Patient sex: M
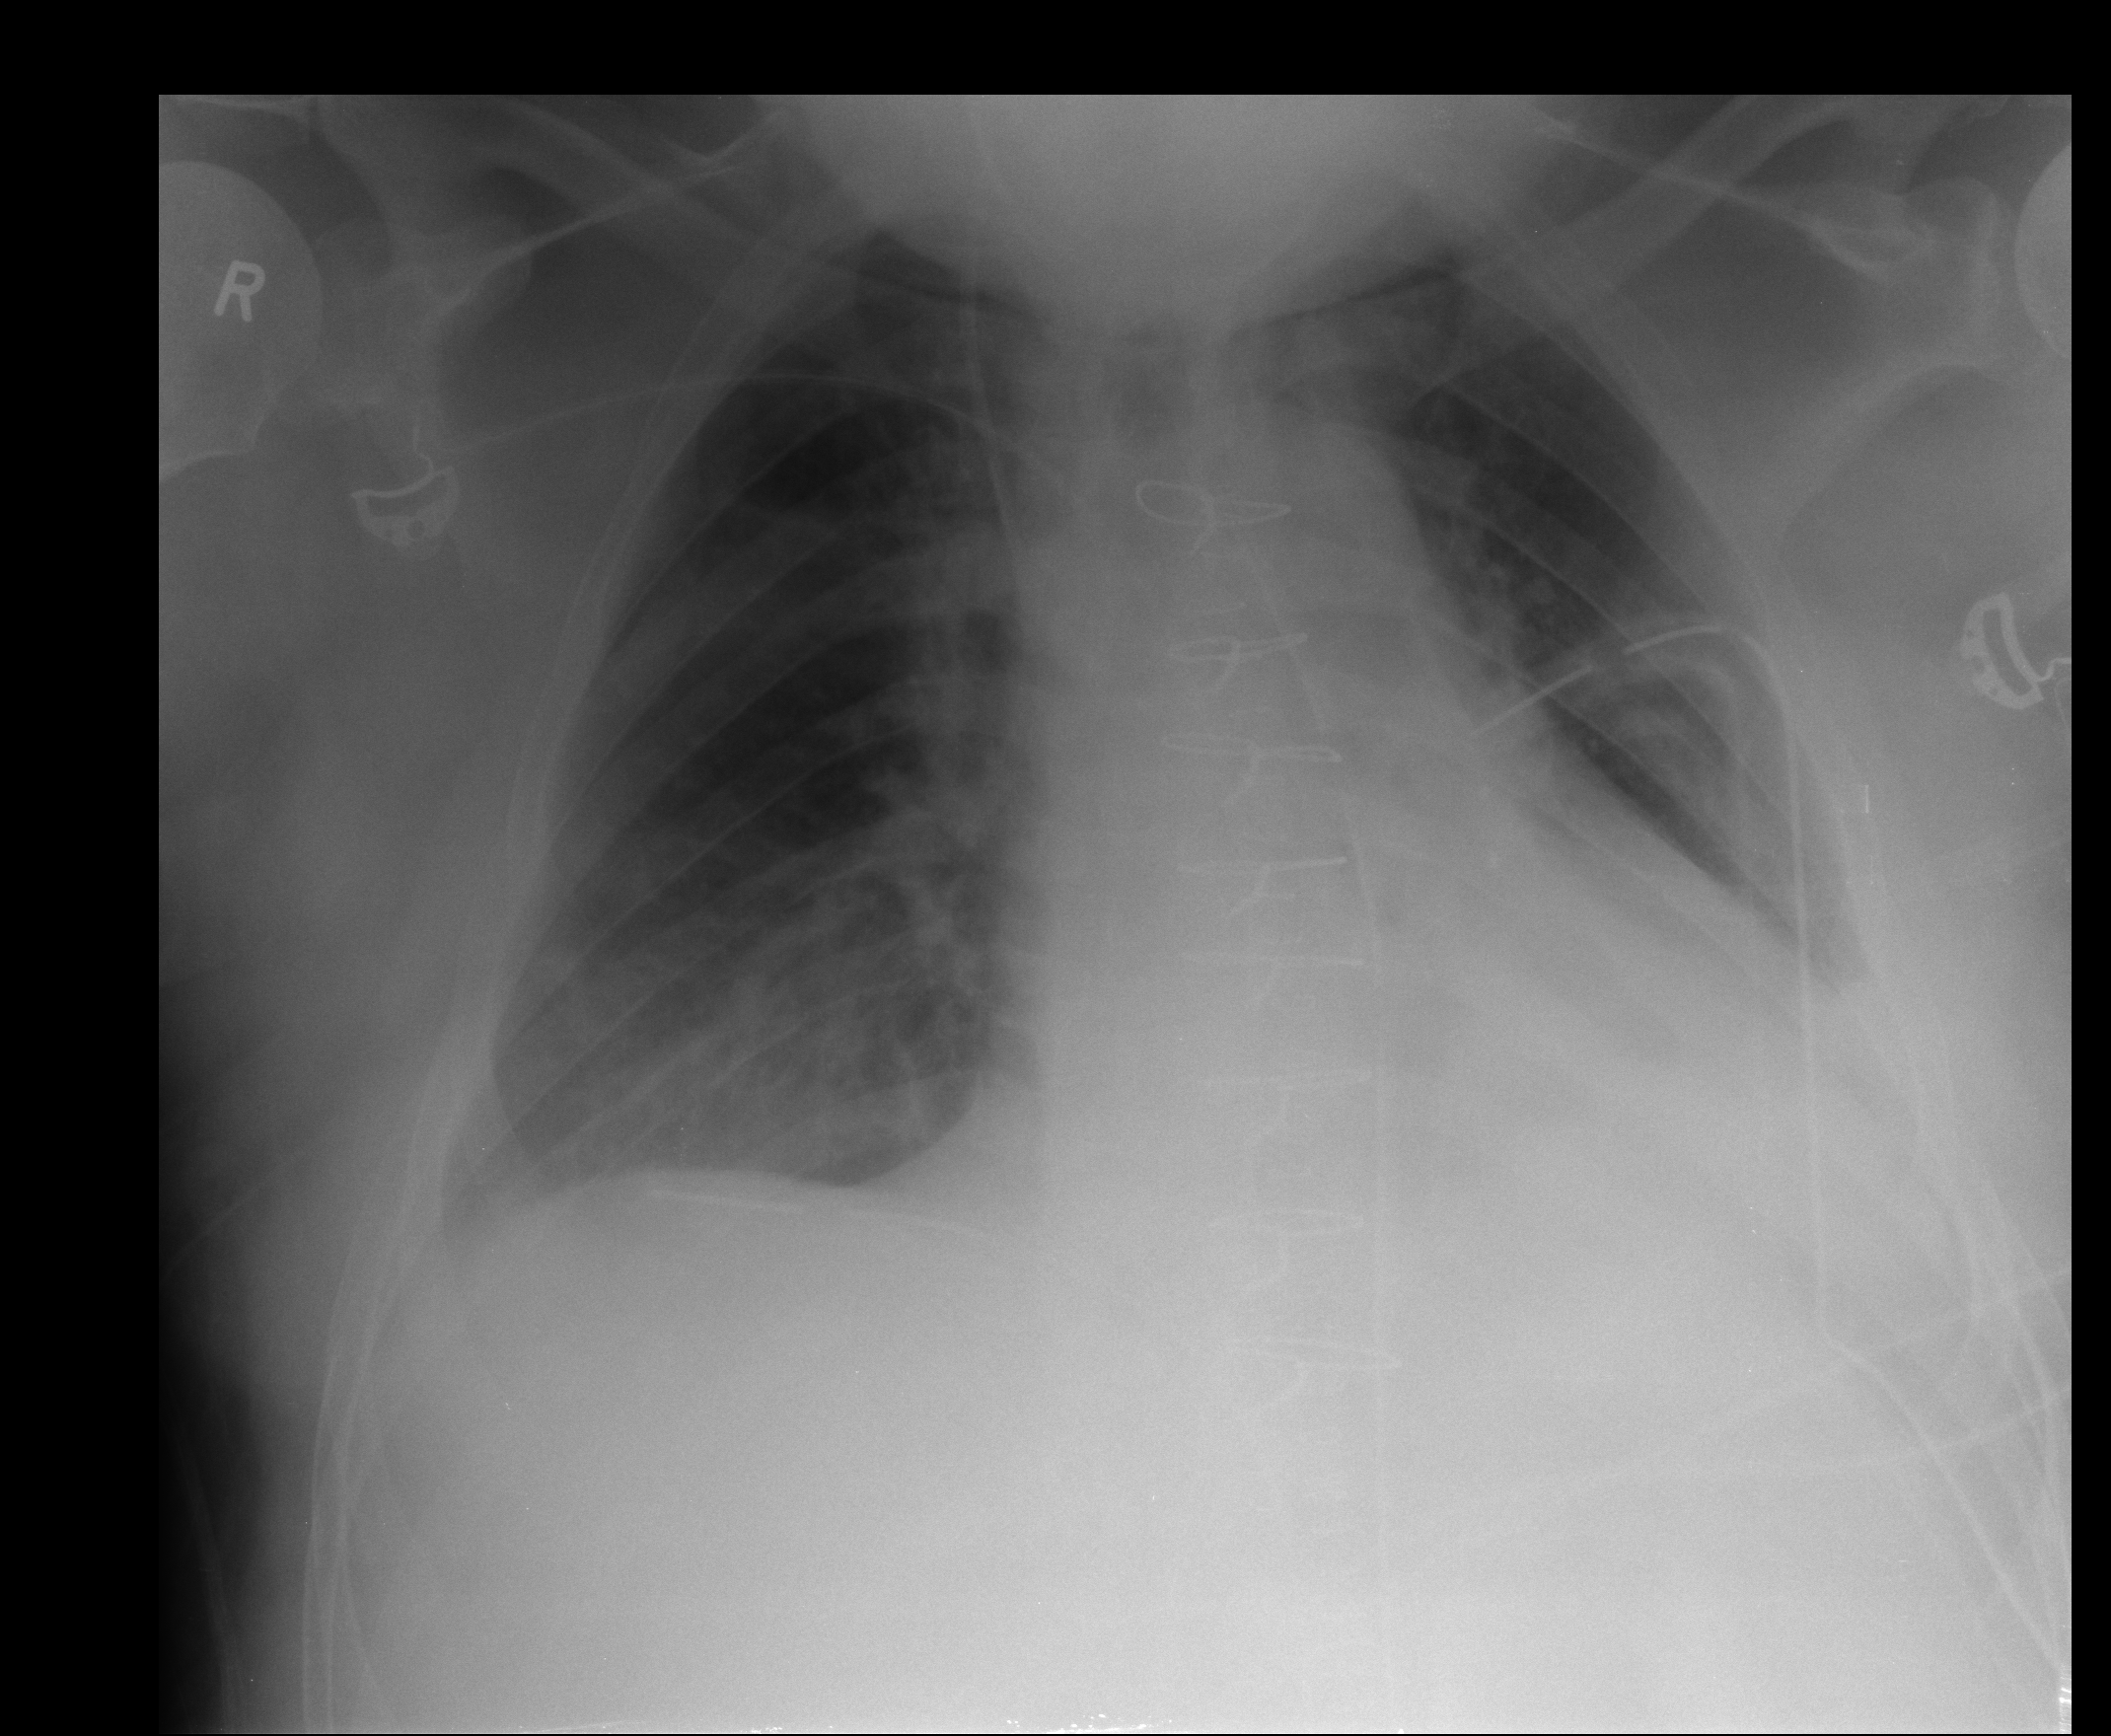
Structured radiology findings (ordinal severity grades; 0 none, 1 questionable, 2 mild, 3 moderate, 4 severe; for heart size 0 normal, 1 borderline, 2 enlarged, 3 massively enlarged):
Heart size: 2
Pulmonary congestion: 1
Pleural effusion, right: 1
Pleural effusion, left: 2
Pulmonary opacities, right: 0
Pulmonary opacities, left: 0
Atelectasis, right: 2
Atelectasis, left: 2